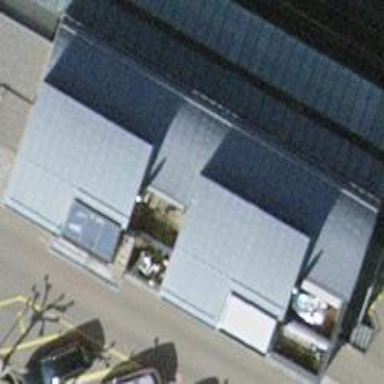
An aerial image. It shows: Train station building.